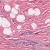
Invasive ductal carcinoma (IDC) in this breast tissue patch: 0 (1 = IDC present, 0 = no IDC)